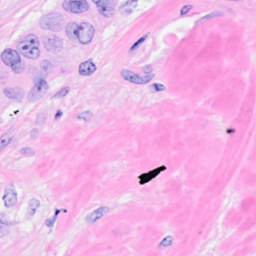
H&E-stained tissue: Breast